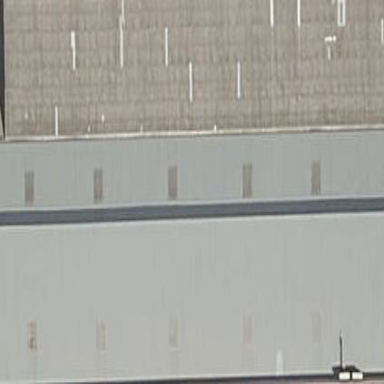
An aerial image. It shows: Industrial building.